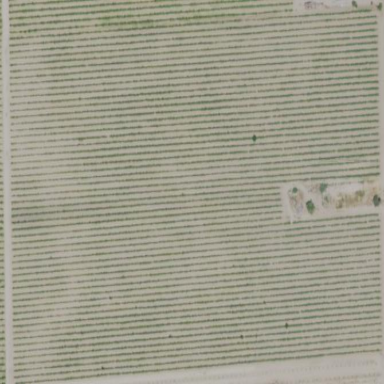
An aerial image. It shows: Beautiful vineyard in the countryside.